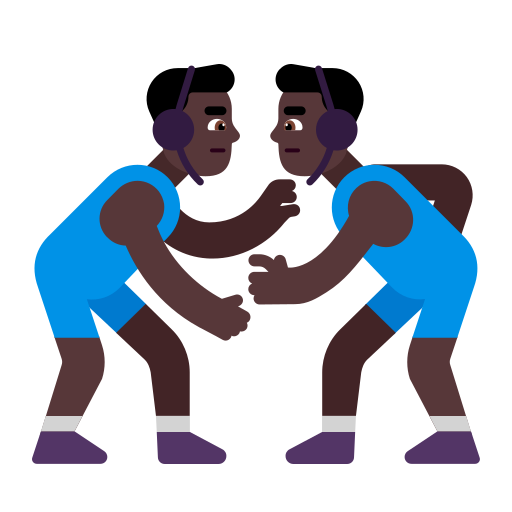
man wrestling flat dark